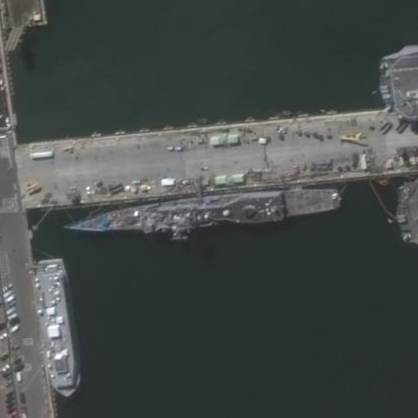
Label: cruiser